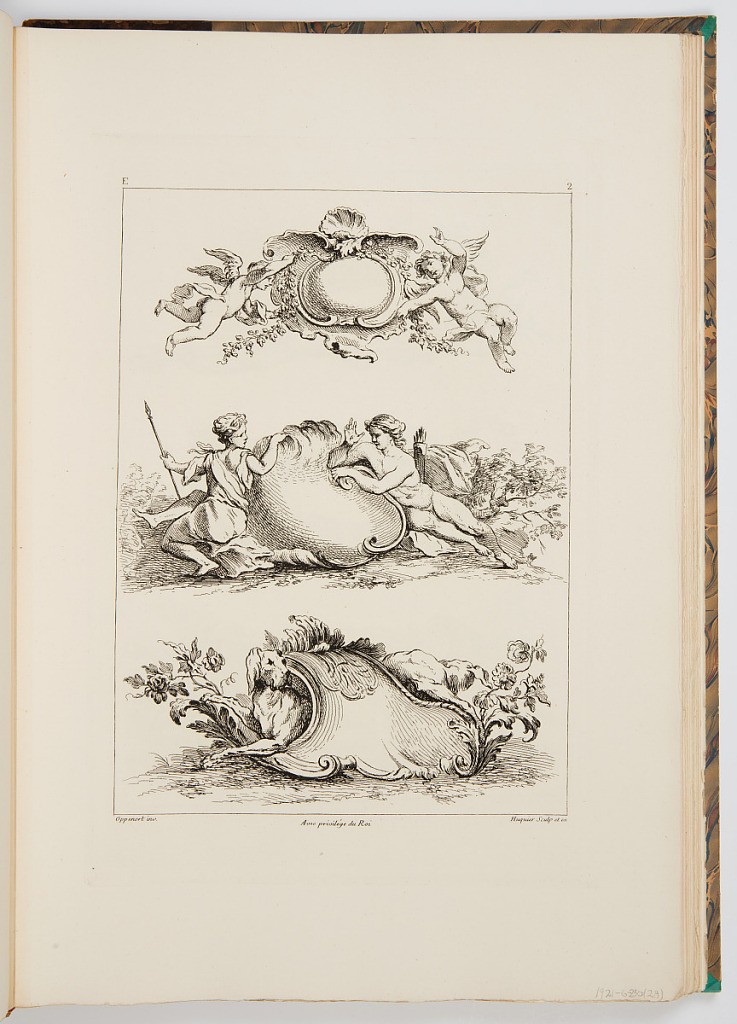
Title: Designs for Cartouches
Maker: Gilles-Marie Oppenord, French, 1672–1742
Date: ca. 1900
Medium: Photomechanical print
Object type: Bound print
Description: Three cartouches, featuring, from top to bottom: a cartouche held aloft by two winged putti; a cartouche on the ground between two figures, on the left a draped woman holding a hunting spear, and on the right, a nude male with a quiver; and a cartouche on the ground with a dog underneath it. The plate is signed and numbered.